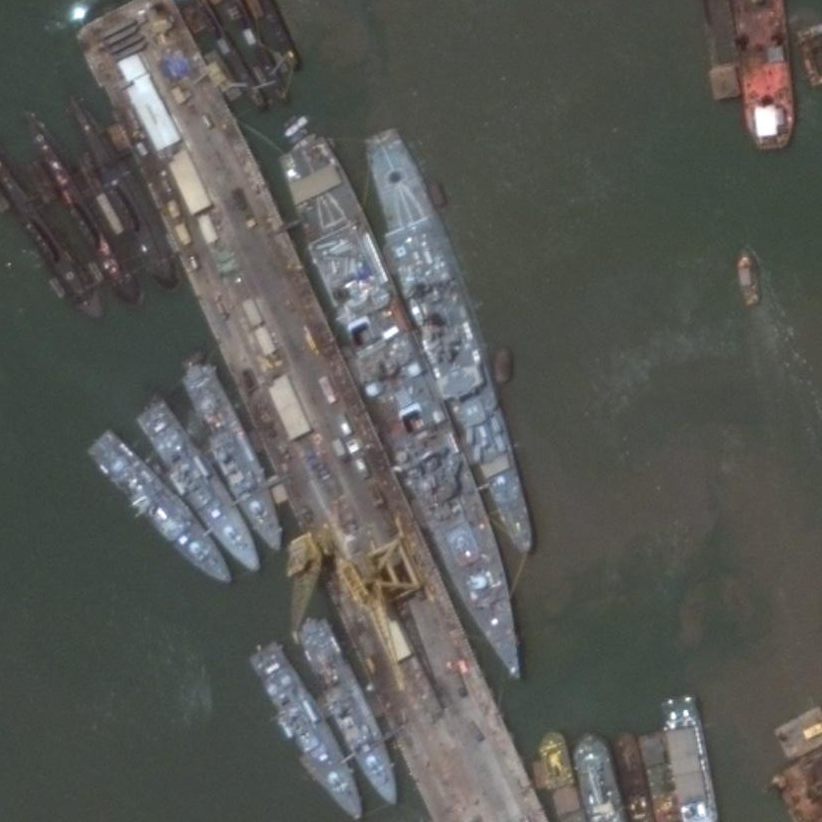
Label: cruiser